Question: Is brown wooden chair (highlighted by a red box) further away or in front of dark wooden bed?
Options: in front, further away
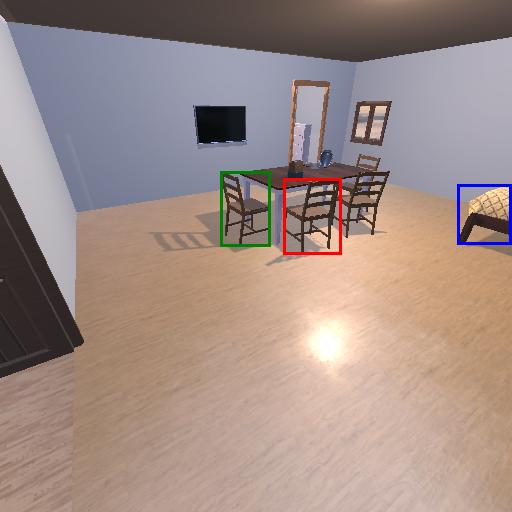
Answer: in front